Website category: university
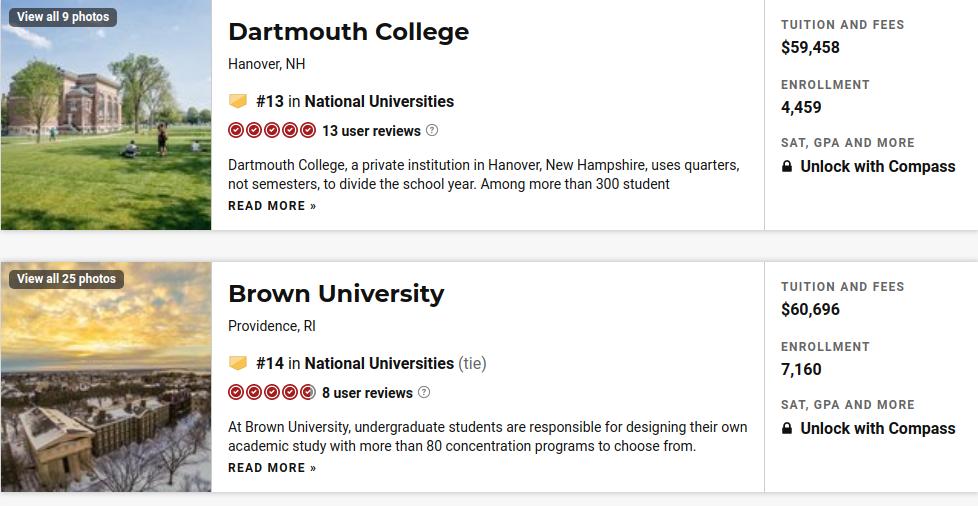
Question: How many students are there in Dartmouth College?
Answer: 4,459

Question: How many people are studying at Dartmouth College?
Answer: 4,459

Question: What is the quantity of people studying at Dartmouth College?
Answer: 4,459

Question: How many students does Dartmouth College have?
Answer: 4,459

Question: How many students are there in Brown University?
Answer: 7,160

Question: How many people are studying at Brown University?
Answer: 7,160

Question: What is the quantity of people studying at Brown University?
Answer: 7,160

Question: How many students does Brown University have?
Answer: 7,160

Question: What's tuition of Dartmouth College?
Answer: $59,458

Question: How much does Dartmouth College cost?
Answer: $59,458

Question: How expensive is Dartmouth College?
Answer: $59,458

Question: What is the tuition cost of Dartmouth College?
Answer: $59,458

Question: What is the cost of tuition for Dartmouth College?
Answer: $59,458

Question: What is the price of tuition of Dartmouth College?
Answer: $59,458

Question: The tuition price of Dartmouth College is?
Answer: $59,458

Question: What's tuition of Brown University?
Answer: $60,696

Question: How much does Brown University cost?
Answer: $60,696

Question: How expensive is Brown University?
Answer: $60,696

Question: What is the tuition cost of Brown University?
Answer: $60,696

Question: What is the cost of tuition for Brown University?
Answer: $60,696

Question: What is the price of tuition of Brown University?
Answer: $60,696

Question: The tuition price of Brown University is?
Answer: $60,696

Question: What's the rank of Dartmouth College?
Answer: #13

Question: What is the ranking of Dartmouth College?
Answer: #13

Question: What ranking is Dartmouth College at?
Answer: #13

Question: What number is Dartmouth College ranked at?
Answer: #13

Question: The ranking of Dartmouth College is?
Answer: #13

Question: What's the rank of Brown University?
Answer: #14

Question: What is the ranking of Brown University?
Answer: #14

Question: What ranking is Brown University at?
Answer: #14

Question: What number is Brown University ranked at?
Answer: #14

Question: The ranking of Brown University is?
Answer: #14

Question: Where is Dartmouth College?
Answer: Hanover, NH

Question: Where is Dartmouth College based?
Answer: Hanover, NH

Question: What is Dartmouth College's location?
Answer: Hanover, NH

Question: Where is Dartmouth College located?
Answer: Hanover, NH

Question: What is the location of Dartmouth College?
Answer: Hanover, NH

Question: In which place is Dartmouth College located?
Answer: Hanover, NH

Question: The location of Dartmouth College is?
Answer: Hanover, NH

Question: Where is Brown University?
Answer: Providence, RI

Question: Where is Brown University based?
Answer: Providence, RI

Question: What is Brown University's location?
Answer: Providence, RI

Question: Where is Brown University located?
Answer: Providence, RI

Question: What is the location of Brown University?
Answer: Providence, RI

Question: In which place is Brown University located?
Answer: Providence, RI

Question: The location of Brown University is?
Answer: Providence, RI

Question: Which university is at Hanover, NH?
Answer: Dartmouth College

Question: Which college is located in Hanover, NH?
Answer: Dartmouth College

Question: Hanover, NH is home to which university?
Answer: Dartmouth College

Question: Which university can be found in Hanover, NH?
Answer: Dartmouth College

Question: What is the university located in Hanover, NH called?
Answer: Dartmouth College

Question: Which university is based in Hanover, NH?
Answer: Dartmouth College

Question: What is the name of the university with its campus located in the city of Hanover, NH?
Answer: Dartmouth College

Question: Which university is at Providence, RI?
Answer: Brown University

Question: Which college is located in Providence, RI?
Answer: Brown University

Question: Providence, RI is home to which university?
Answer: Brown University

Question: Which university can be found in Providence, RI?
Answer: Brown University

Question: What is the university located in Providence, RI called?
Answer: Brown University

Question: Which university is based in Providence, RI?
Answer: Brown University

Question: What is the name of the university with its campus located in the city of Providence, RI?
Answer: Brown University

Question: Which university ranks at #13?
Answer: Dartmouth College

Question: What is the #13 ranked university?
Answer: Dartmouth College

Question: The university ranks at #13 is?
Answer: Dartmouth College

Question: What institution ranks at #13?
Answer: Dartmouth College